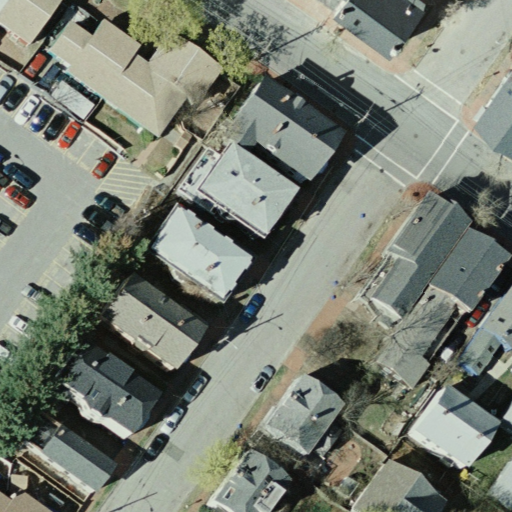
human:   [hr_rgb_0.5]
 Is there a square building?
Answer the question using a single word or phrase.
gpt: no

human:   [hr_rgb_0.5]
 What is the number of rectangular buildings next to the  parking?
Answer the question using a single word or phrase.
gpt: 10

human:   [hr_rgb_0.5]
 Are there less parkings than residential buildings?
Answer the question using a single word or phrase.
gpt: yes

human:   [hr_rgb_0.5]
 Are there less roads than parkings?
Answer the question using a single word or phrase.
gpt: no

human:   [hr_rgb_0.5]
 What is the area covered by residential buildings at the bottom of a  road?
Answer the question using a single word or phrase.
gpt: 1579m2

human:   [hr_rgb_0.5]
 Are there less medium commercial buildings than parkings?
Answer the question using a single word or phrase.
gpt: yes

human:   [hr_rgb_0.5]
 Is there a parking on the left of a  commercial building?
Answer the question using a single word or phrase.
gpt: no

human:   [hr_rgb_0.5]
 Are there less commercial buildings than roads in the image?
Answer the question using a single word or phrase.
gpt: yes

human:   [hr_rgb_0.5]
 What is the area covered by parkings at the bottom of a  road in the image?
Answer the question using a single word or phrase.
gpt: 0m2

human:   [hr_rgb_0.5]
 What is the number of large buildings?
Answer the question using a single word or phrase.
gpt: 0

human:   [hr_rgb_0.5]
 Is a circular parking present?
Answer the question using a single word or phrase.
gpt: no

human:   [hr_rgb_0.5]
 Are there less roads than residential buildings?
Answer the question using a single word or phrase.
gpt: yes

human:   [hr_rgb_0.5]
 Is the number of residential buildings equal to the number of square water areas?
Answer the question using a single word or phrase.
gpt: no

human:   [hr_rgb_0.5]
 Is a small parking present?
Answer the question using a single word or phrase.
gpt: no

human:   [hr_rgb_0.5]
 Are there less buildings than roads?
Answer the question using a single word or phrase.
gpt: no

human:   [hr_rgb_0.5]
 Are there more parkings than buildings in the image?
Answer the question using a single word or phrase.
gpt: no

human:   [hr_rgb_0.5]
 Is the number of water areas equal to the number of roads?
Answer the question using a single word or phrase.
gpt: no

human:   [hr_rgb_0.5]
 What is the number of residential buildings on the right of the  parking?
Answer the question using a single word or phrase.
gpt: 10

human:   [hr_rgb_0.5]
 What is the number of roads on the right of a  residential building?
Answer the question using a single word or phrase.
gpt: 2

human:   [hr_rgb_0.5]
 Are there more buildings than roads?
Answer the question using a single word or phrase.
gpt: yes

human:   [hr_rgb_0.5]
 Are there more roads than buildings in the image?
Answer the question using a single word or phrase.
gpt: no

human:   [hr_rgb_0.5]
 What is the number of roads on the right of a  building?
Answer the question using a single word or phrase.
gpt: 2

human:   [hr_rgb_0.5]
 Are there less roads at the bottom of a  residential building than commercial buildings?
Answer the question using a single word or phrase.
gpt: no

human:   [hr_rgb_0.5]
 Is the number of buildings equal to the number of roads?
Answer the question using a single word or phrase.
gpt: no

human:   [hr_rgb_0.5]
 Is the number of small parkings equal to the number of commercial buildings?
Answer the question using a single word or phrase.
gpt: yes

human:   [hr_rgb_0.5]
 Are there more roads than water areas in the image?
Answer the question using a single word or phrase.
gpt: yes

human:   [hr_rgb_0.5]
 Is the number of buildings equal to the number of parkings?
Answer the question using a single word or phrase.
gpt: no

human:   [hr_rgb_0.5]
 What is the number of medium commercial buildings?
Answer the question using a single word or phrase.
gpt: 0

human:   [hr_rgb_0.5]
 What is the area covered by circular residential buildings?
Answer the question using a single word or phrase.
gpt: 0m2

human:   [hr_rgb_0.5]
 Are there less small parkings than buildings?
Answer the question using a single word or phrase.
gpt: yes

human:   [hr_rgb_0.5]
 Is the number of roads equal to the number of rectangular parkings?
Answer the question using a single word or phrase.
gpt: no

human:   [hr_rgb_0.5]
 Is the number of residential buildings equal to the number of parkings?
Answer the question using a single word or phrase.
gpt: no

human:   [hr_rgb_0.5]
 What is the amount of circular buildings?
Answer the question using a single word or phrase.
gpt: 0

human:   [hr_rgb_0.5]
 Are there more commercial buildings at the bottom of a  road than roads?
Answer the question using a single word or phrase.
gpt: no

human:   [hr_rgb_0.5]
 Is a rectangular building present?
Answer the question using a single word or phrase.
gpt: yes

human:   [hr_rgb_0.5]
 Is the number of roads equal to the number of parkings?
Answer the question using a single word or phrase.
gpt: no